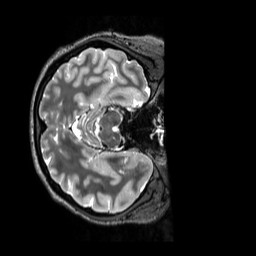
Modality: T2w
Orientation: axial
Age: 24
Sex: female
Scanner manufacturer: siemens
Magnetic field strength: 3 T
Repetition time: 3.2 s
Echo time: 0.728 s